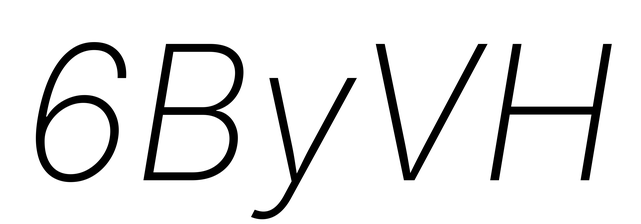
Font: Inter-Italic_ExtraLight_Italic